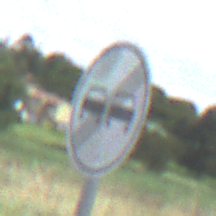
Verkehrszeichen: EndeUeberholverbot
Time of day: Midday
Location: Outdoor (Nature)
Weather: PartlyCloudy
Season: NotSpecified
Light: Natural